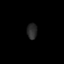
Tissue: skin
Cell type: Epithelial cells
Senescence score: 0.2852
Nuclear area (px): 153
Mean DAPI intensity: 42.098